Question: i want to create looping data in 3 td table
i want looping like this image

This is my code
'''
<table>
<tr>
<?php $sql="select * from study";
$rs=mysql_query($sql);
while($row1=mysql_fetch_array($rs)){ ?>
<td align="left" valign="top"><table width="100%" border="0" cellspacing="0" cellpadding="0">
<tr>
<td width="30%" align="left" valign="top"><input type="checkbox" name="minat" value="<?php echo $row1['studyid']; ?>" />
<?php echo $row1['studyname']; ?></td>
<td width="30%" align="left" valign="top"><input type="checkbox" name="minat" value="<?php echo $row1['studyid']; ?>" />
<?php echo $row1['studyname']; ?></td>
<td width="30%" align="left" valign="top"><input type="checkbox" name="minat" value="<?php echo $row1['studyid']; ?>" />
<?php echo $row1['studyname']; ?></td>
</tr>
<?php } ?>
</table>
'''
Help Me Thank's you all
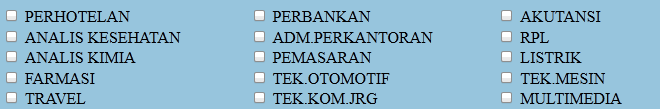
Answer: In your loop, check if it should add a tr beginning or end.
This is just a sample code:
'''
<?php $sql = "select * from study";
$rs = mysql_query($sql);
$i = 0;
echo "<table>";
while($row = mysql_fetch_array($rs)){
if($i%3 == 0) echo "<tr>";
echo "<td><input type="checkbox">$row[studyname]</td>";
if($i%3 == 2) echo "</tr>";
$i ++;
}
echo "</table>";
'''
Actually, if you use div it will be very easy.